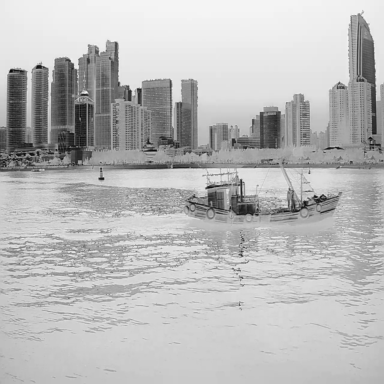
There is a bulk_carrier in the infrared image.